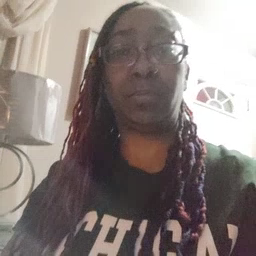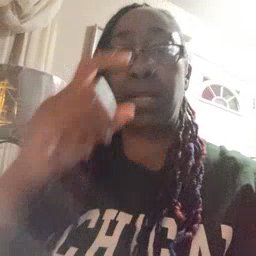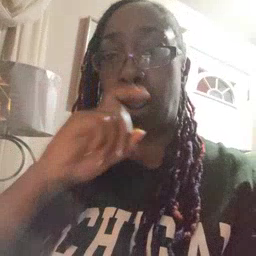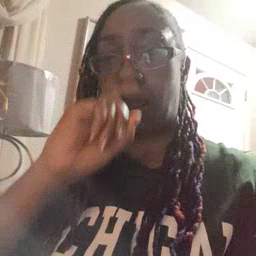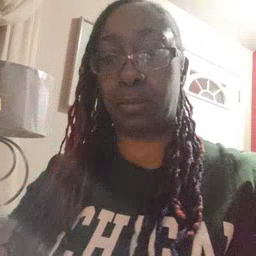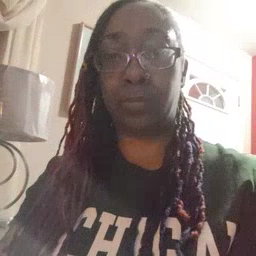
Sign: doll